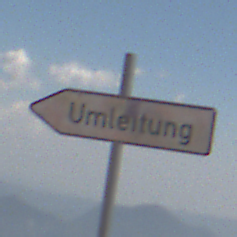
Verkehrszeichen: UmleitungswegweiserLinksweisend
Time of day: Midday
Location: Outdoor (Nature)
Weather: Clear
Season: NotSpecified
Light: Natural